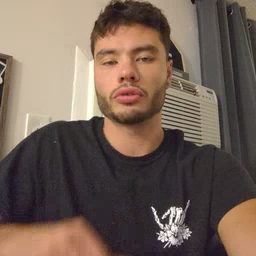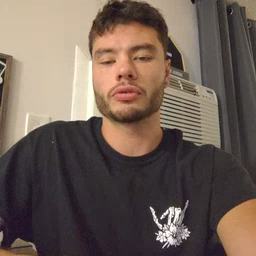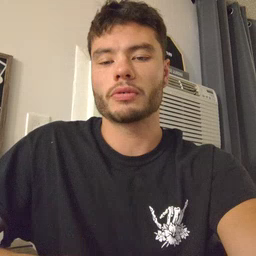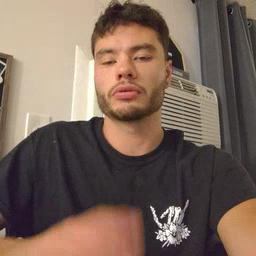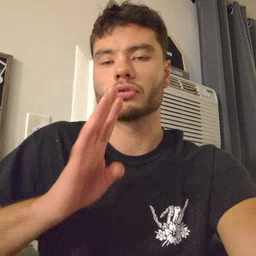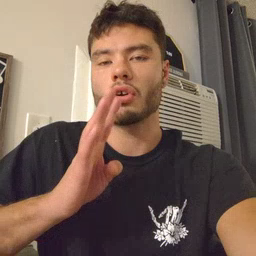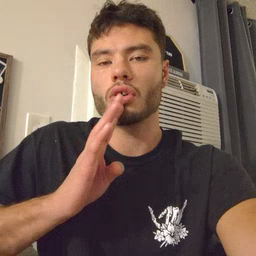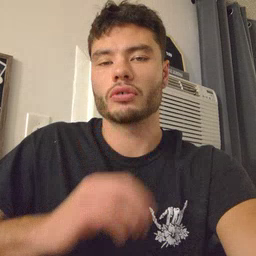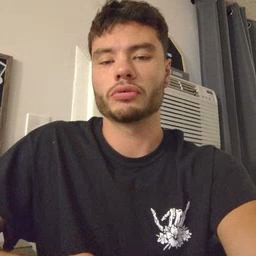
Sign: talk